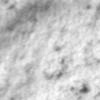
Label: no_change